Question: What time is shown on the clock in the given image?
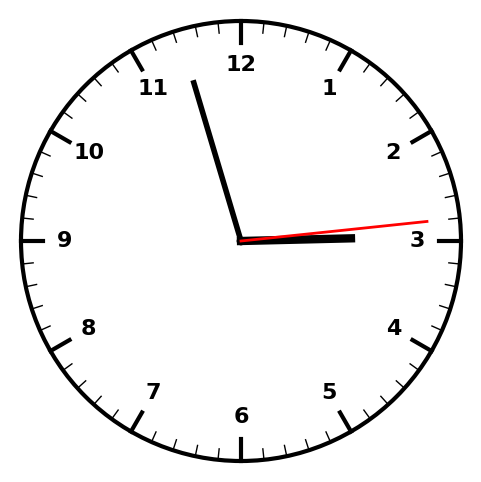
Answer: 02:57:14